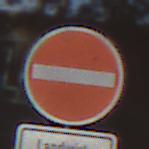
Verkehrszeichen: VerbotDerEinfahrt
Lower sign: BesondereFahrzeugeUndTransportgueter6
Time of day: Midday
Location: Outdoor (Suburban)
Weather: Clear
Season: NotSpecified
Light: Natural